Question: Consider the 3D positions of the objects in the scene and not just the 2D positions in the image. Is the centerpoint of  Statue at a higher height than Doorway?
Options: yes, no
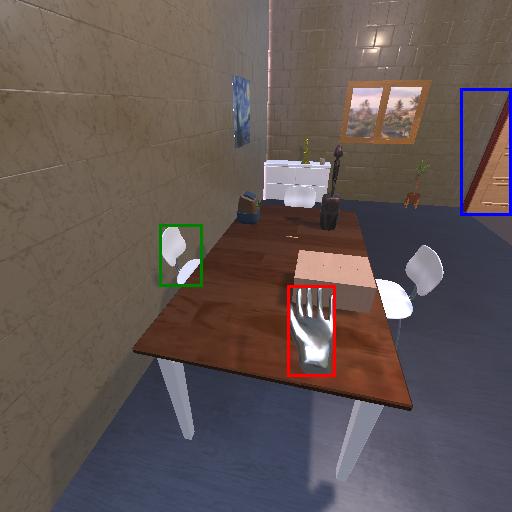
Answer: yes